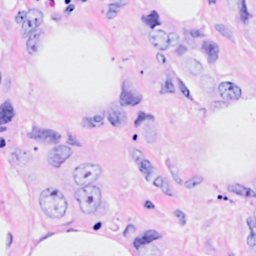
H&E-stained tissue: Breast